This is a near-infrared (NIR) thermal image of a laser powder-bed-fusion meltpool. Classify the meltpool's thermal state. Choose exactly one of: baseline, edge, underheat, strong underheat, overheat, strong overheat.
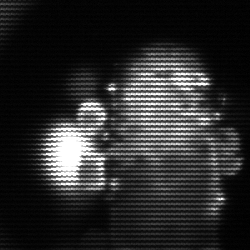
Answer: strong underheat